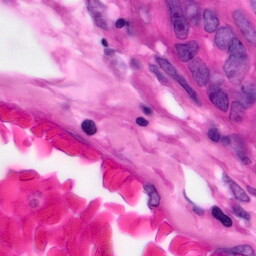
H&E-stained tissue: Pancreatic